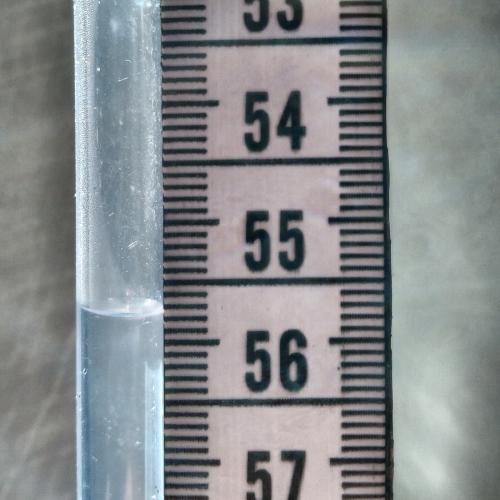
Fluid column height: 55.7 cm